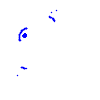
Particle: pion